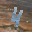
Label: 4